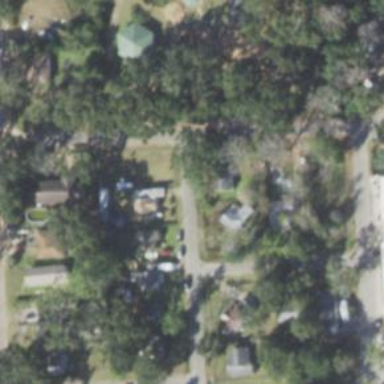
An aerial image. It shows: This residential area consists of single-family homes.